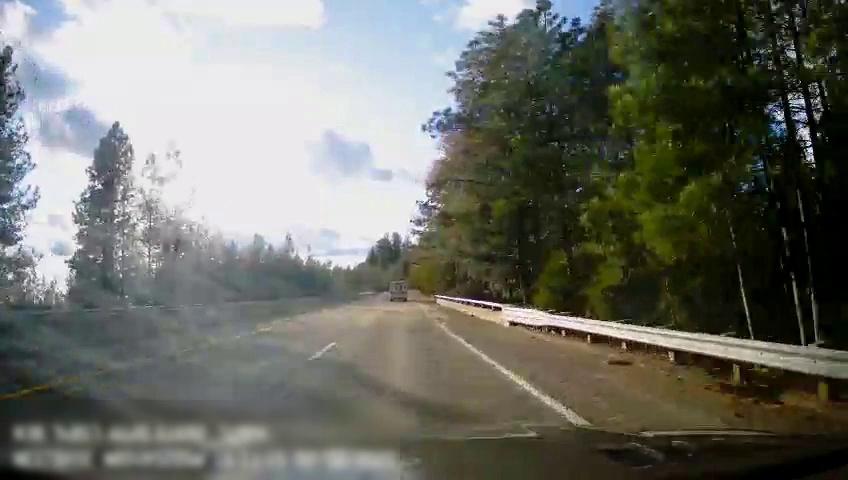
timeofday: Day
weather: Sunny
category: Drivable Space
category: Vehicles | Van
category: Lanes | Alternate Lane
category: Lanes | Current Lane
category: Lanes | Current Lane